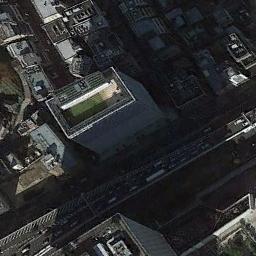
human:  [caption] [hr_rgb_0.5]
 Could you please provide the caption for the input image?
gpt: There are many cars on the road beside the building .

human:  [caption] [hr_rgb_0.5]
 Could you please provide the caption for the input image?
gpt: The commercial area is near the road with many cars .

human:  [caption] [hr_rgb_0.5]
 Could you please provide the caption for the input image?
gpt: A commercial area has lots of buildings of different heights and a road goes through the  commercial area and one of buildings has a lawn on the roof .

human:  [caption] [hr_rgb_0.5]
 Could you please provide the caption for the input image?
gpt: In a business district there are many buildings of different heights and heights and several roads with many cars and some trees .

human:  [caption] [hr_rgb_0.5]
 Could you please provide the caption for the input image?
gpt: There are many buildings on a commercial area .